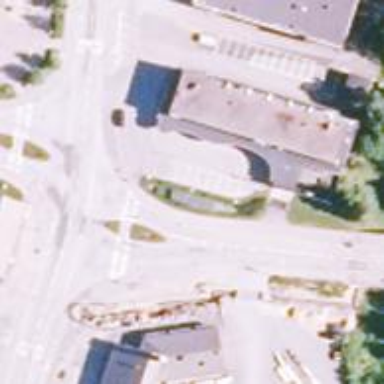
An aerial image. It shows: Asphalt cycleway with crossing.